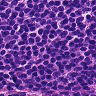
Metastatic tissue present: no